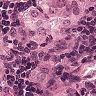
Metastatic tissue present: yes